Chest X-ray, AP view. Patient: 59 years old, sex M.
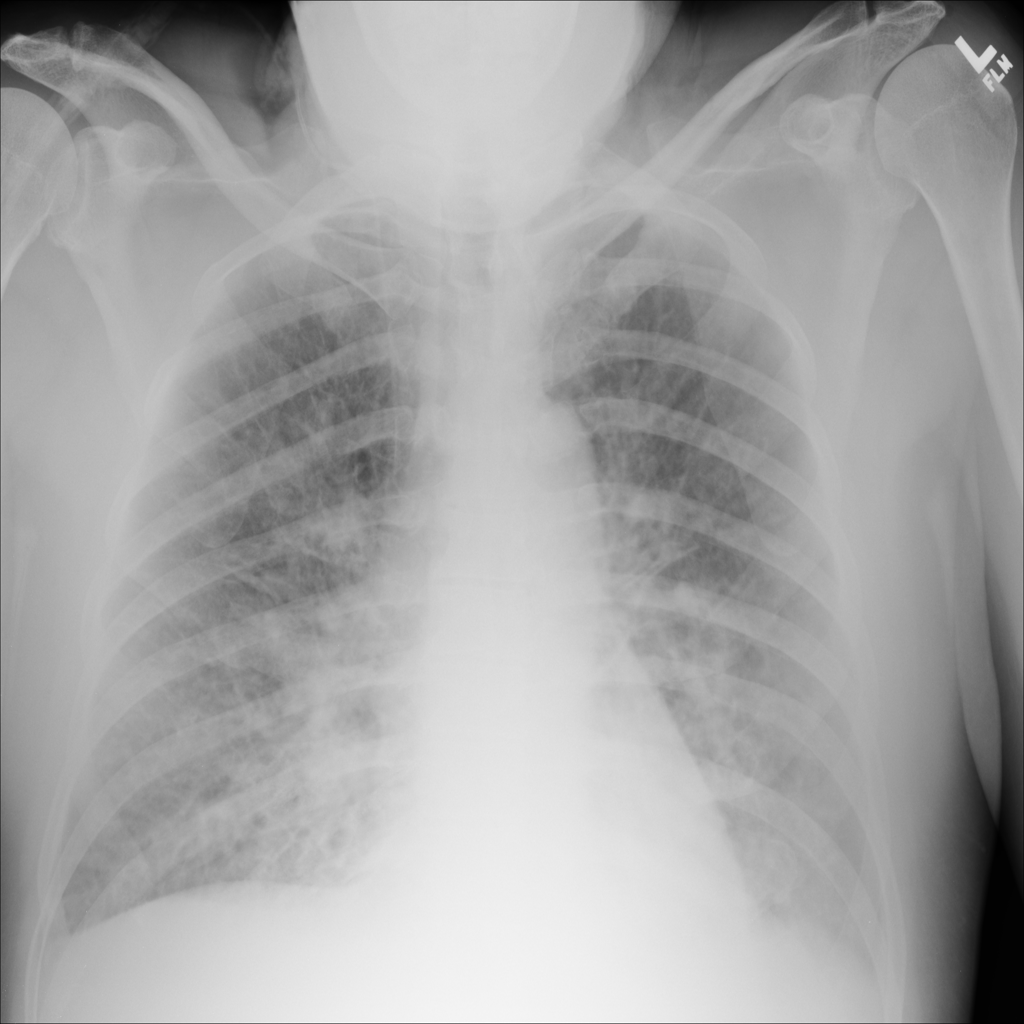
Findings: No Finding